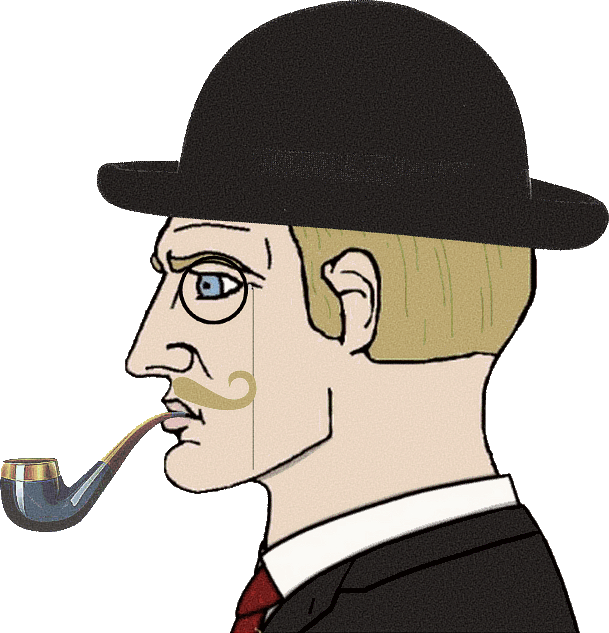
Label: 4_Yes_Chad